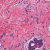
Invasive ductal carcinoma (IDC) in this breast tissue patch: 0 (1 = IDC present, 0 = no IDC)